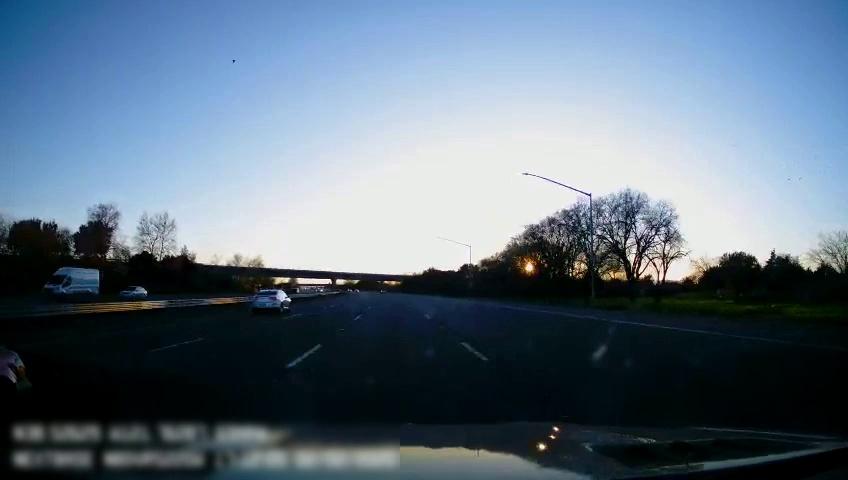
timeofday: Day
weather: Sunny
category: Drivable Space
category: Vehicles | SUV
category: Vehicles | Van
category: Vehicles | Car
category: Vehicles | Car
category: Lanes | Alternate Lane
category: Lanes | Alternate Lane
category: Lanes | Current Lane
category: Lanes | Current Lane
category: Lanes | Alternate Lane